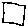
Label: square